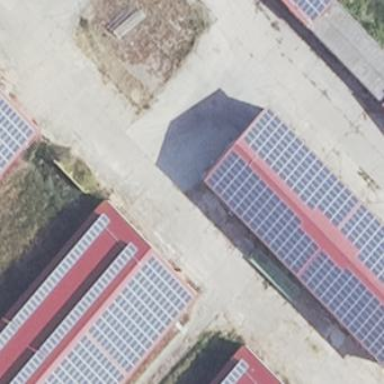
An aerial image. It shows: Solar photovoltaic panel generating electricity. It is small installation located on building.